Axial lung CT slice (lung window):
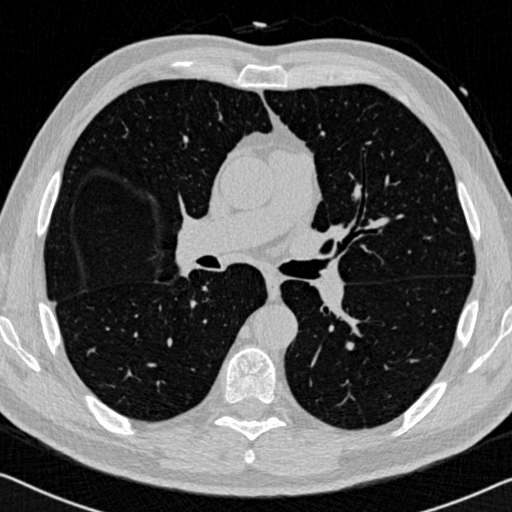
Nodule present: no